Question: In this screenshot :

The text of the TextView "Vidy" is not centered vertically, I think it is at the top, here is code :
'''
<?xml version="1.0" encoding="utf-8"?>
<TableLayout xmlns:android="http://schemas.android.com/apk/res/android"
android:layout_width="match_parent"
android:layout_height="match_parent"
android:stretchColumns="*"
android:shrinkColumns="*"
style="@style/BazarStyle" >
<TableRow
android:id="@+id/tableRow1"
android:layout_width="fill_parent"
android:layout_height="wrap_content"
style="@style/BazarTitleStyle"
android:layout_span="5"
android:gravity="center"
android:layout_marginBottom="5dp">
<TextView
android:id="@+id/title_tv"
android:layout_width="wrap_content"
android:layout_height="fill_parent"
android:singleLine="true"
android:scrollHorizontally="true"
android:ellipsize="marquee"
android:marqueeRepeatLimit="marquee_forever"
android:textColor="#fff"
android:gravity="center"
style="@style/BazarStyleTransparent"/>
</TableRow>
<TableRow
android:id="@+id/tableRow2"
android:layout_width="fill_parent"
android:layout_height="wrap_content" >
<TextView
android:id="@+id/tvtype"
android:layout_width="wrap_content"
android:layout_height="wrap_content"
android:text="@string/od_type"
style="@style/BazarStyleLabel"
/>
<Spinner
android:id="@+id/type"
android:layout_width="fill_parent"
android:layout_height="wrap_content">
<requestFocus />
</Spinner>
</TableRow>
<TableRow
android:id="@+id/tableRow3"
android:layout_width="fill_parent"
android:layout_height="wrap_content" >
<TextView
android:id="@+id/tvproduit"
android:layout_width="wrap_content"
android:layout_height="wrap_content"
android:text="@string/od_product"
style="@style/BazarStyleLabel" />
<Spinner
android:id="@+id/produit"
android:layout_width="fill_parent"
android:layout_height="wrap_content"/>
</TableRow>
<TableRow
android:id="@+id/tableRow4"
android:layout_width="fill_parent"
android:layout_height="wrap_content" >
<TextView
android:id="@+id/tvtsena"
android:layout_width="wrap_content"
android:layout_height="wrap_content"
android:text="@string/od_market"
style="@style/BazarStyleLabel" />
<Spinner
android:id="@+id/tsena"
android:layout_width="fill_parent"
android:layout_height="wrap_content"/>
</TableRow>
<TableRow
android:id="@+id/tableRow5"
android:layout_width="fill_parent"
android:layout_height="wrap_content">
<TextView
android:id="@+id/tvqte"
android:layout_width="wrap_content"
android:layout_height="wrap_content"
android:text="@string/od_quantity"
style="@style/BazarStyleLabel" />
<EditText
android:id="@+id/qte"
android:layout_width="fill_parent"
android:layout_height="wrap_content"
android:inputType="number"/>
<EditText
android:id="@+id/fatra_qte"
android:layout_width="wrap_content"
android:layout_height="wrap_content"
android:layout_marginRight="20dp"/>
</TableRow>
<TableRow
android:id="@+id/tableRow6"
android:layout_width="fill_parent"
android:layout_height="wrap_content">
<TextView
android:id="@+id/tvnorme"
android:layout_width="wrap_content"
android:layout_height="wrap_content"
android:text="@string/od_norm"
style="@style/BazarStyleLabel" />
<EditText
android:id="@+id/norme"
android:layout_width="fill_parent"
android:layout_height="wrap_content"/>
</TableRow>
<TableRow
android:id="@+id/tableRow7"
android:layout_width="match_parent"
android:layout_height="wrap_content" >
<TextView
android:id="@+id/tvprix"
android:layout_width="wrap_content"
android:layout_height="wrap_content"
android:text="@string/od_price"
style="@style/BazarStyleLabel" />
<LinearLayout
android:layout_width="match_parent"
android:layout_height="wrap_content"
android:layout_weight="2"
android:orientation="horizontal" >
<EditText
android:id="@+id/prix"
android:layout_width="match_parent"
android:layout_height="wrap_content"
android:layout_weight="1"
android:inputType="number" />
<TextView
android:id="@+id/monnaie"
android:layout_width="wrap_content"
android:layout_height="wrap_content"
style="@style/BazarStyleTransparent" />
<TextView
android:id="@+id/barre"
android:layout_width="wrap_content"
android:layout_height="wrap_content"
android:text=" / "
style="@style/BazarStyleTransparent" />
<EditText
android:id="@+id/vidy_fatra"
android:layout_width="match_parent"
android:layout_height="wrap_content"
android:layout_weight="1"
android:layout_marginRight="20dp"
android:inputType="text" />
</LinearLayout>
</TableRow>
<TableRow
android:id="@+id/tableRow5"
android:layout_width="wrap_content"
android:layout_height="wrap_content"
android:gravity="center">
<Button
android:id="@+id/ok"
android:layout_width="wrap_content"
android:layout_height="wrap_content"
android:text="@string/button_ok" />
</TableRow>
</TableLayout>
'''
Code of styles :
'''
<resources xmlns:android="http://schemas.android.com/apk/res/android">
<style name="BazarStyle">
<item name="android:background">@color/bg_color</item>
<item name="android:textColor">@color/txt_color</item>
</style>
<style name="BazarTitleStyle">
<item name="android:background">@color/bg_topbar_color</item>
<item name="android:textColor">@color/txt_color</item>
</style>
<style name="BazarStyleTransparent">
<item name="android:background">@null</item>
<item name="android:textColor">@color/txt_color</item>
</style>
<style name="BazarStyleLabel">
<item name="android:background">@null</item>
<item name="android:textColor">@color/txt_color</item>
<item name="android:layout_marginLeft">20dp</item>
</style>
</resources>
<color name="bg_color">#6cb650</color>
<color name="bg_topbar_color">#4d7e3a</color>
<color name="txt_color">#FFF</color>
'''
So how to make the text centered vertically ?
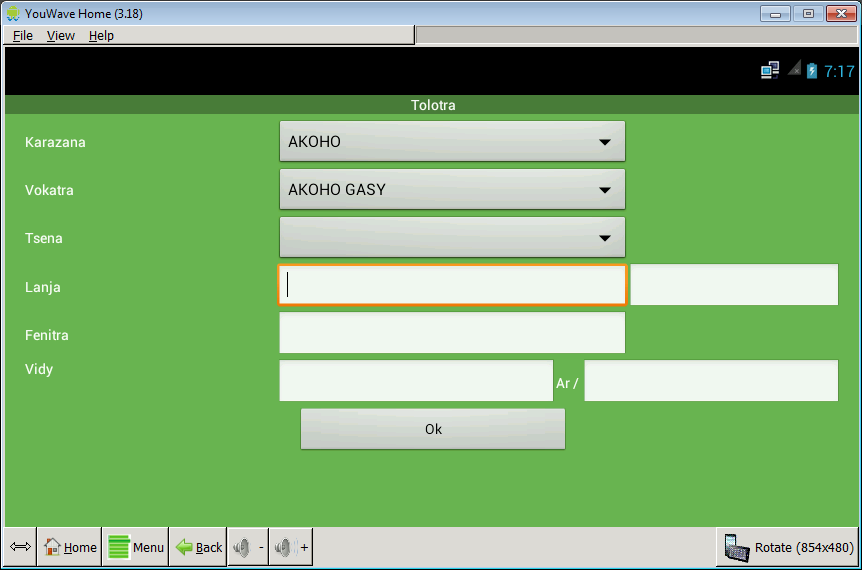
Answer: '''
Put android:gravity="center_vertical" in TableRow with id tableRow7.......
<TableRow
android:id="@+id/tableRow7"
android:layout_width="match_parent"
android:layout_height="wrap_content"
android:gravity="center_vertical" >
<TextView
android:id="@+id/tvprix"
android:layout_width="wrap_content"
android:layout_height="wrap_content"
android:text="od_price"
style="@style/BazarStyleLabel" />
<LinearLayout
android:layout_width="match_parent"
android:layout_height="wrap_content"
android:layout_weight="2"
android:orientation="horizontal" >
<EditText
android:id="@+id/prix"
android:layout_width="match_parent"
android:layout_height="wrap_content"
android:layout_weight="1"
android:inputType="number" />
<TextView
android:id="@+id/monnaie"
android:layout_width="wrap_content"
android:layout_height="wrap_content"
style="@style/BazarStyleTransparent" />
<TextView
android:id="@+id/barre"
android:layout_width="wrap_content"
android:layout_height="wrap_content"
android:text=" / "
style="@style/BazarStyleTransparent" />
<EditText
android:id="@+id/vidy_fatra"
android:layout_width="match_parent"
android:layout_height="wrap_content"
android:layout_weight="1"
android:layout_marginRight="20dp"
android:inputType="text" />
</LinearLayout>
</TableRow>
'''